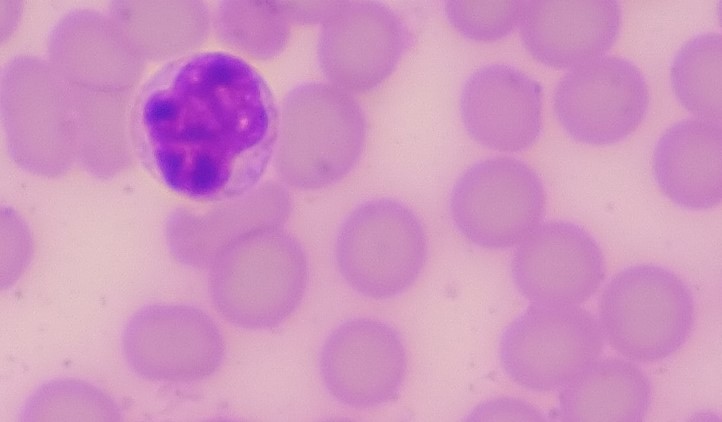
White blood cell type: Lymphocyte